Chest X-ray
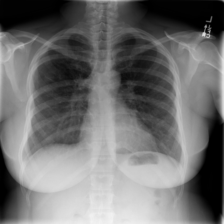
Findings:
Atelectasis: negative
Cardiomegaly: negative
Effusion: negative
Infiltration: positive
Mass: negative
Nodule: negative
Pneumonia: negative
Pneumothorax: negative
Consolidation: negative
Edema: negative
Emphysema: negative
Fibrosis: negative
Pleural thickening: negative
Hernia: negative